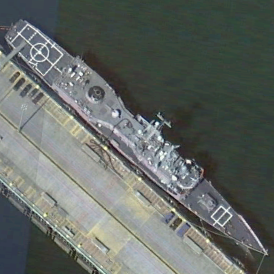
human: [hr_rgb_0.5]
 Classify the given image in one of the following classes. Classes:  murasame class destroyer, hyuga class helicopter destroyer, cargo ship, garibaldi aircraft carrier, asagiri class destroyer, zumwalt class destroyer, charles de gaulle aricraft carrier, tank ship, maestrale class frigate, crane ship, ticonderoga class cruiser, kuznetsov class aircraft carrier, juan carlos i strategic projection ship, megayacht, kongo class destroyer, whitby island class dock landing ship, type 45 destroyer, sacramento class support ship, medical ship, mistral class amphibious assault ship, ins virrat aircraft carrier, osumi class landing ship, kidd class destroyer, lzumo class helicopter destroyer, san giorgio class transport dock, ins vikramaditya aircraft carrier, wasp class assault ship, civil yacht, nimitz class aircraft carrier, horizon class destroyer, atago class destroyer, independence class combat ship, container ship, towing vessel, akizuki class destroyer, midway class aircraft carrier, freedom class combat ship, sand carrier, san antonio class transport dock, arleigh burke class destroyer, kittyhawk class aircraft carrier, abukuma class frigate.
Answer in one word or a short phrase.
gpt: Ticonderoga class cruiser